Question: Using Scala 2.10.2------------
I am a Java engineer, and started to learn Scala from yesterday, but I got stuck now, this simply code does not work for me, but when I use java to write it, it works fine:
'''
package lesson4
import scala.io.Source
import scala.reflect.io.File
object Test {
def main(args: Array[String]): Unit = {
var filePath = Source.getClass().getResource("/lesson4/test.txt")
var file = Source.fromFile(filePath.getFile())
var lines = file.getLines
lines.foreach(println)
}
}
'''
The file is in the right path:

But the code just does not work:
'''
Exception in thread "main" java.io.FileNotFoundException: /Users/wenjiezhang/Desktop/source_files/git_hub%20workspace/Learning%20Scala/ScalaLearning/bin/lesson4/test.txt (No such file or directory)
at java.io.FileInputStream.open(Native Method)
at java.io.FileInputStream.<init>(FileInputStream.java:146)
at scala.io.Source$.fromFile(Source.scala:90)
at scala.io.Source$.fromFile(Source.scala:75)
at scala.io.Source$.fromFile(Source.scala:53)
at lesson4.Test$.main(Test.scala:20)
at lesson4.Test.main(Test.scala)
'''
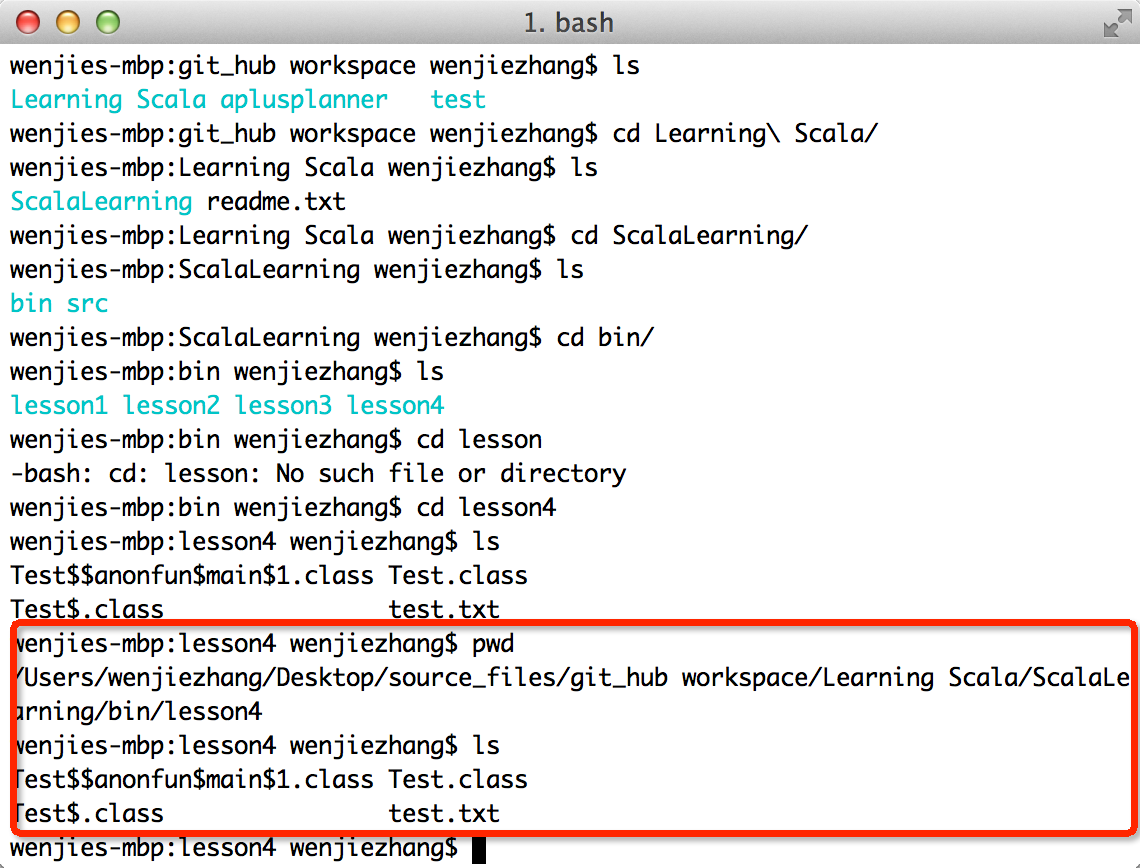
Answer: As you can see from the error log, the path you're providing is being converted to a URL (for example 'SPACE' becomes '%20'). You should use the 'fromURL' method 'Source.fromURL(Source.getClass().getResource("/lesson4/test.txt"))'
<URL>